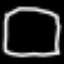
Label: square